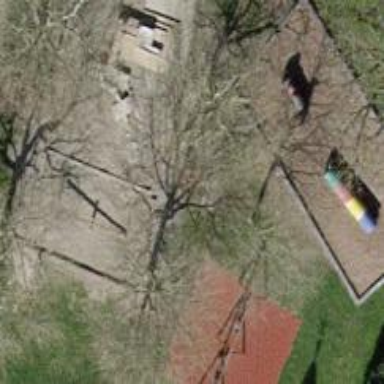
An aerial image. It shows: Springy playground featuring snail theme.